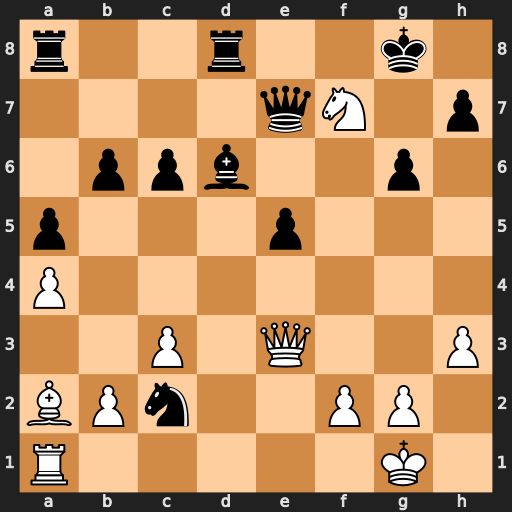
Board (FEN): r2r2k1/4qN1p/1ppb2p1/p3p3/P7/2P1Q2P/BPn2PP1/R5K1
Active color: w
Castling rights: -
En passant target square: -
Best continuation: Qh6 Qxf7 Bxf7+